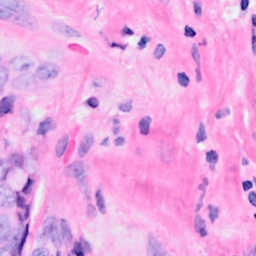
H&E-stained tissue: Breast